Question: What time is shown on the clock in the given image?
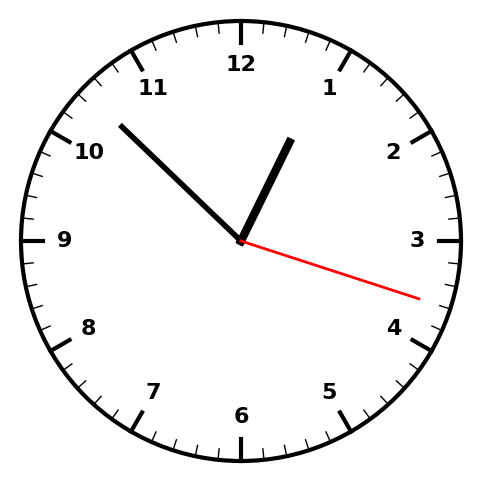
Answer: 12:52:18